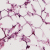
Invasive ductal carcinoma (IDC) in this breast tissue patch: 0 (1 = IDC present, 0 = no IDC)